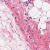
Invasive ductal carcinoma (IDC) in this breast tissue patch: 0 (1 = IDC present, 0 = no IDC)